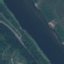
Land use / land cover: River